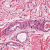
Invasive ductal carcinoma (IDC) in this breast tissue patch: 0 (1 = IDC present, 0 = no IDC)